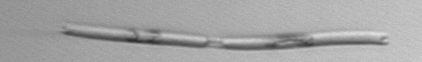
Label: Eucampia_morphytype1